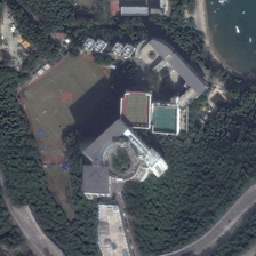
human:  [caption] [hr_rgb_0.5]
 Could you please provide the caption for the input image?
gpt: The school includes a series of buildings, some tennis courts, basketball courts and swimming pools.

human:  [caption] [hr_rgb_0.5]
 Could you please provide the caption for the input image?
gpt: The school consists of rows of buildings, tennis courts, basketball courts and swimming pools.

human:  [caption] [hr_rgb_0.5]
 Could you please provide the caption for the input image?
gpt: The school consists of several rows of buildings, tennis courts, basketball courts and swimming pools.

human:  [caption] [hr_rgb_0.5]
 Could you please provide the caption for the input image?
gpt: The school consists of rows of buildings, some tennis courts, basketball courts and swimming pools.

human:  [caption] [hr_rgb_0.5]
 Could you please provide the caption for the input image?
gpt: The school includes a series of buildings, some tennis courts, basketball courts and swimming pools.